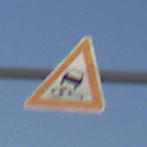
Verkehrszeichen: SchleuderOderRutschgefahr
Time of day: SunriseSunset
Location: Outdoor (Urban)
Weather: Clear
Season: NotSpecified
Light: Natural